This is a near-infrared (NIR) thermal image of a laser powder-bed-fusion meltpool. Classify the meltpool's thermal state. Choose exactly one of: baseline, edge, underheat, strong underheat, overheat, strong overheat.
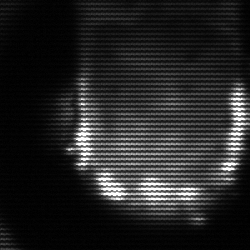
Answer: baseline